Field crop: tomato
Growth stage: 1
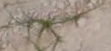
Species: cyperus